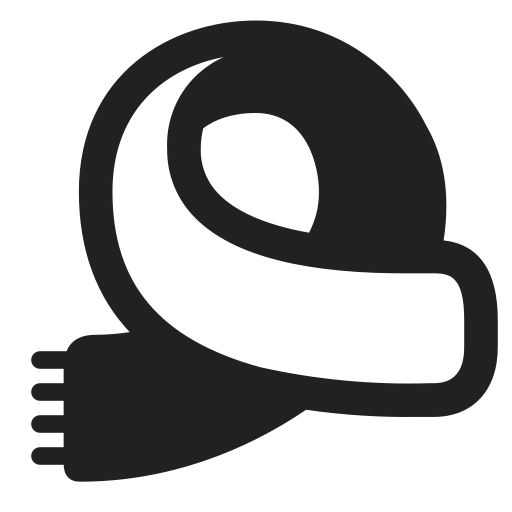
scarf high contrast